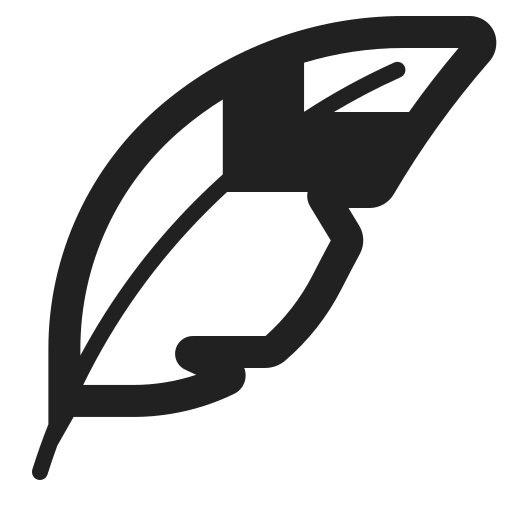
feather high contrast